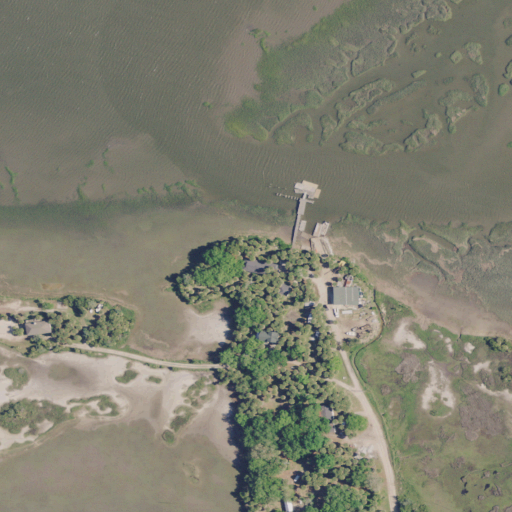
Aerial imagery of cape in South Carolina named Mink Point containing herbaceous wetlands, open water, open development, low intensity development, woody wetlands, high intensity development, and medium intensity development